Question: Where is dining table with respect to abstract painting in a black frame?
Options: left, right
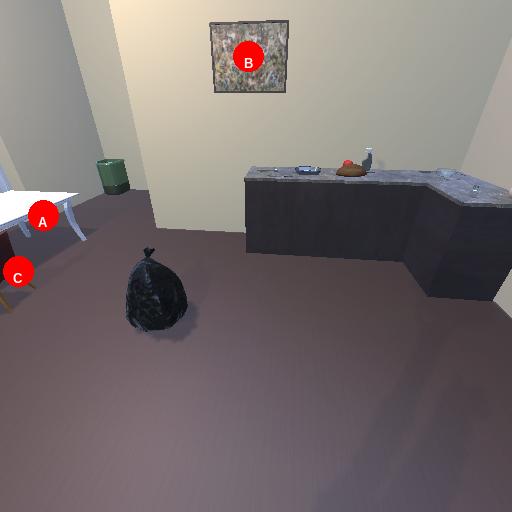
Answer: left